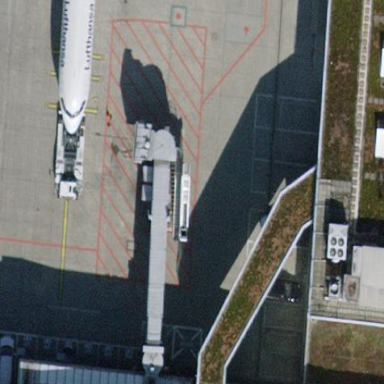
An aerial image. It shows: Transportation building at the airport terminal.